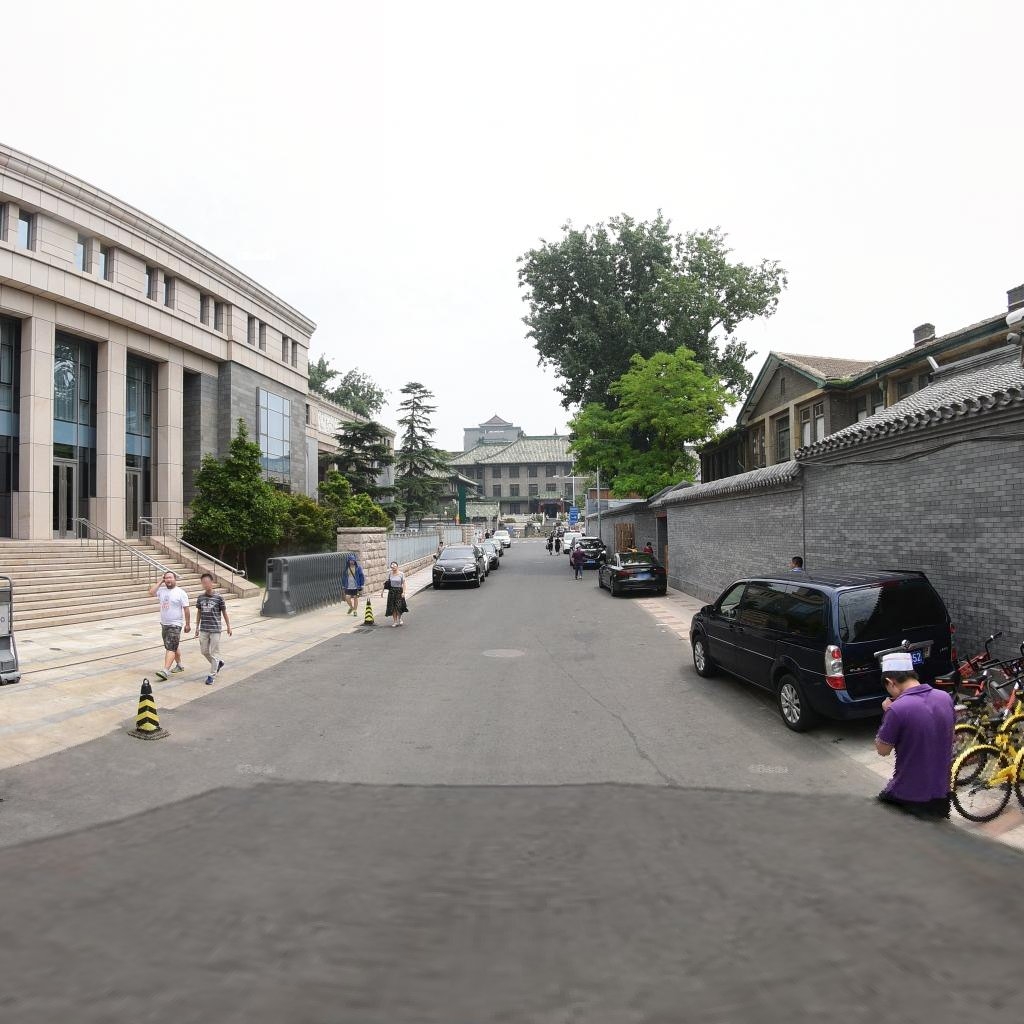
Region: Dongcheng
Road damage annotations: manhole cover, longitudinal patch